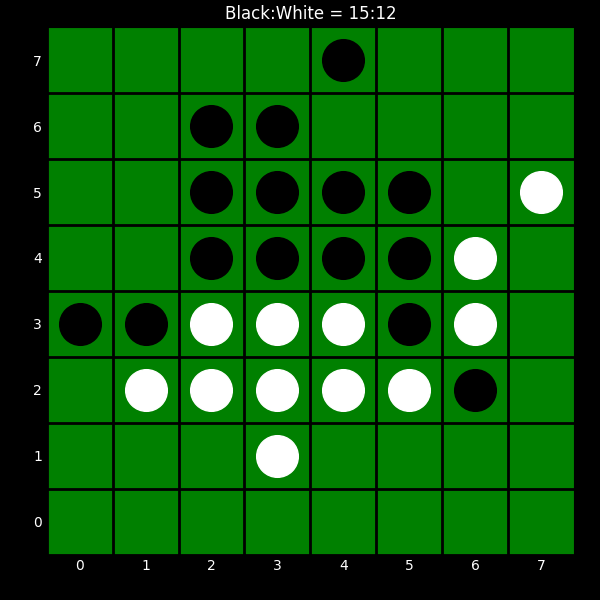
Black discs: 15
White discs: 12